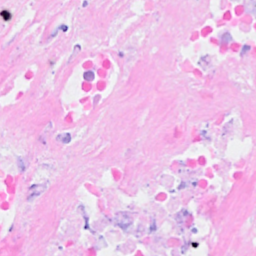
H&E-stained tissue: Breast